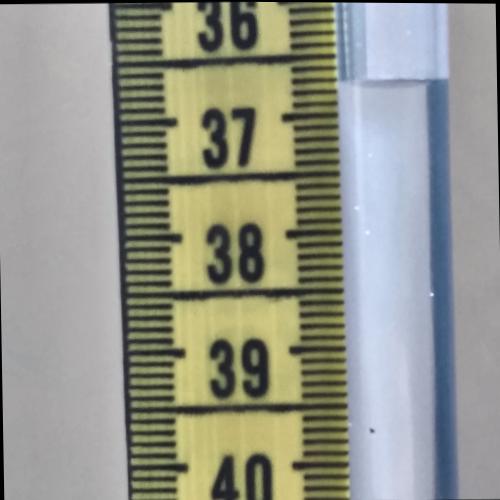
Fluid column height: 36.7 cm